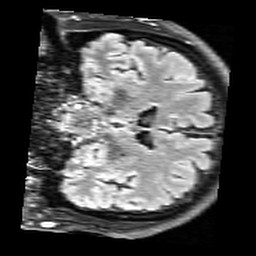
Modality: FLAIR
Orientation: coronal
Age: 61
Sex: male
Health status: healthy
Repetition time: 12 s
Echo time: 0.095 s